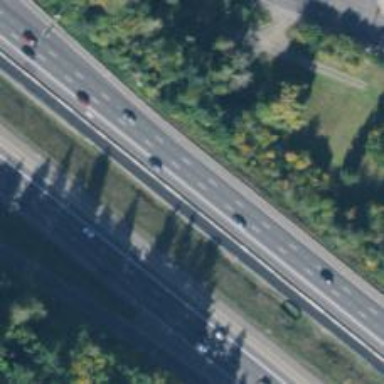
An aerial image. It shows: Motorway junction.